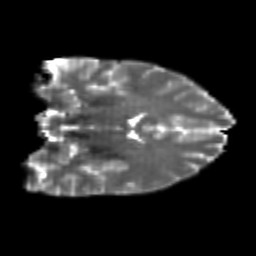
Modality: T2w
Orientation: coronal
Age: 24
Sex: female
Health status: healthy
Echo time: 0.074 s